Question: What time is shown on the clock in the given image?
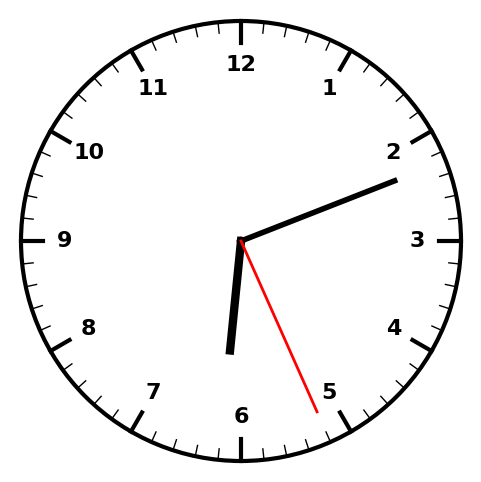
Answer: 06:11:26